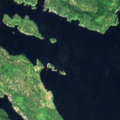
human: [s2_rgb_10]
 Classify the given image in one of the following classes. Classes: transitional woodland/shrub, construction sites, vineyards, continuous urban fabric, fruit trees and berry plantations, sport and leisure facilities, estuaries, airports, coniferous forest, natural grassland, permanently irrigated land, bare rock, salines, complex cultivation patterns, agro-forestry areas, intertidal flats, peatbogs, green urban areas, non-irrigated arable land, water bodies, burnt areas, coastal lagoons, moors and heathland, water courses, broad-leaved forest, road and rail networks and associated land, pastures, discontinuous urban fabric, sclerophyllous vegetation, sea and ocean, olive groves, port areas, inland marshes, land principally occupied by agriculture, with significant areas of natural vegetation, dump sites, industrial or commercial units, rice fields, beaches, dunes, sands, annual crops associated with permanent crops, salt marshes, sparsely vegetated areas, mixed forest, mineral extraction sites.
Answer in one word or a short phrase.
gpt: coniferous forest, mixed forest, water bodies